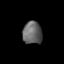
Tissue: prostate
Cell type: T cells
Senescence score: 0.3312
Nuclear area (px): 422
Mean DAPI intensity: 102.173